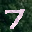
Label: 7